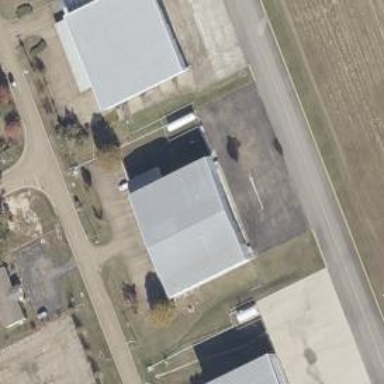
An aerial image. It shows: Hangar building.